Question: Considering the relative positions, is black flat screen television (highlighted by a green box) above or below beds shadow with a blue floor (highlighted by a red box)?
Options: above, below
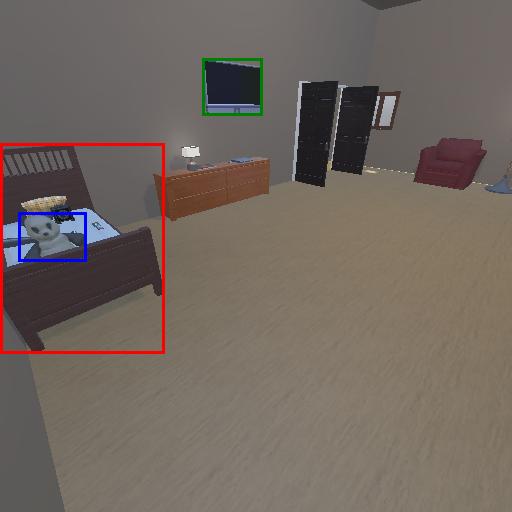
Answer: above